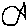
Label: fish